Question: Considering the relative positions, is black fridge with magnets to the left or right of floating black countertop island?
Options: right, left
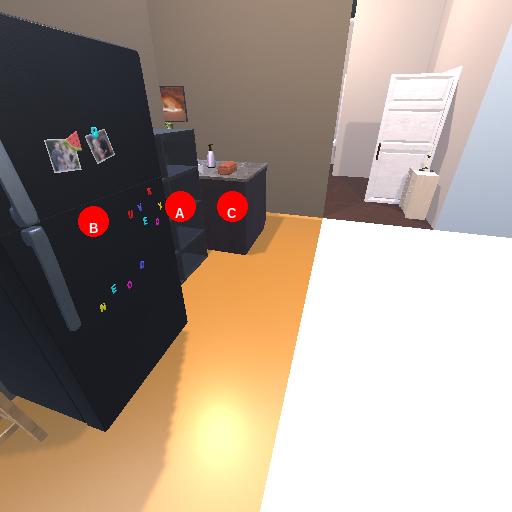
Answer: right